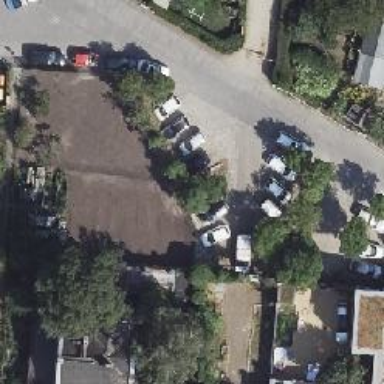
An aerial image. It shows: Garden center shop.